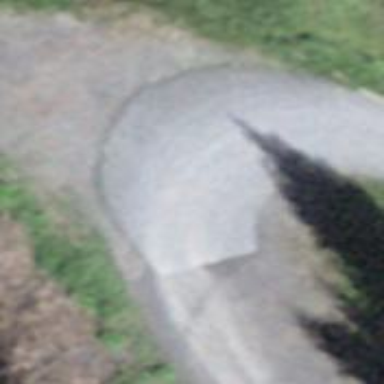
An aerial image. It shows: Track with grade1 tracktype.